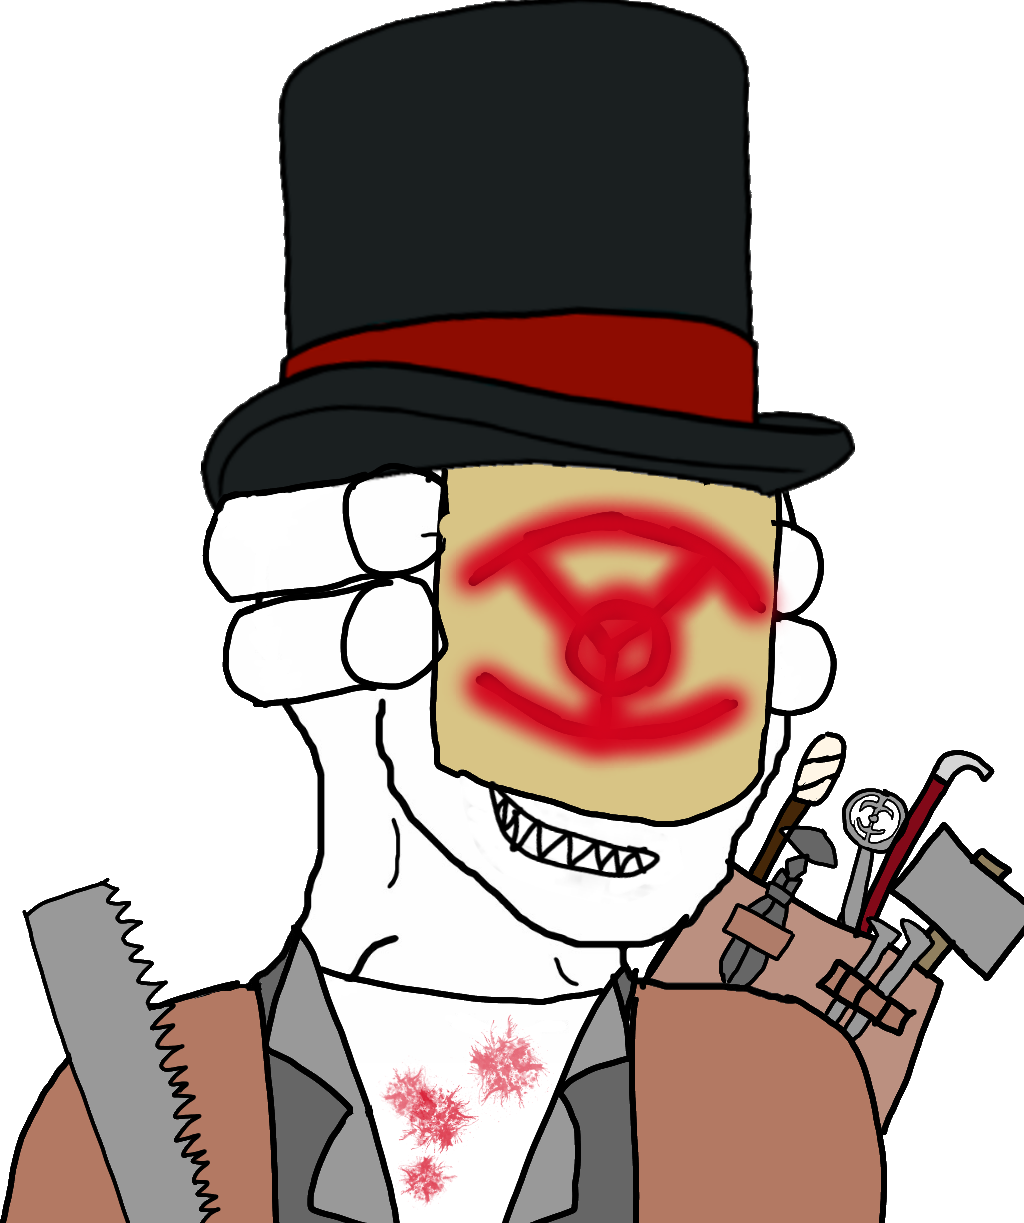
Label: 5_Oomer